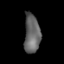
Tissue: lung
Cell type: Myeloid cells
Senescence score: 0.2437
Nuclear area (px): 613
Mean DAPI intensity: 99.325